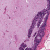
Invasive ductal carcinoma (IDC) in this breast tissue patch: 0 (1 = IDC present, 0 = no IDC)